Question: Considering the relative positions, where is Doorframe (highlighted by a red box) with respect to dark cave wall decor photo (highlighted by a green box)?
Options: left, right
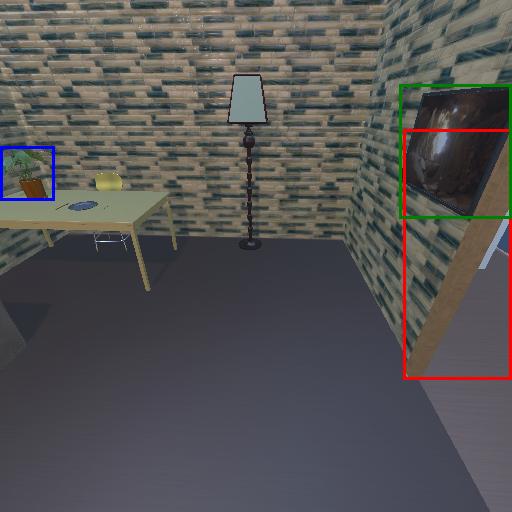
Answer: left